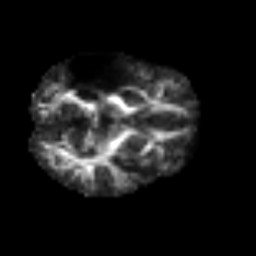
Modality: FA
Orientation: axial
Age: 59
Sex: female
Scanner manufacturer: siemens
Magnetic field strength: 3 T
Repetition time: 3.2 s
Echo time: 0.081 s